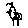
Label: bird